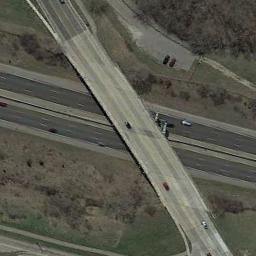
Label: overpass